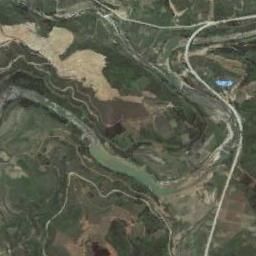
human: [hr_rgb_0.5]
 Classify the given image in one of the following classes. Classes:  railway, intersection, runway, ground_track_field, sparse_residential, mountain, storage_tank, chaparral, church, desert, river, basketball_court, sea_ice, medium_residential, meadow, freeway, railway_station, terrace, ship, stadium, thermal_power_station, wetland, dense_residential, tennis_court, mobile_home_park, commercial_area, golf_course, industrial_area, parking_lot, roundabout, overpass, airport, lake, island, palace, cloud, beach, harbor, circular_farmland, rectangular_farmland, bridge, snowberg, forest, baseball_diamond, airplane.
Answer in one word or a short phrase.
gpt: river